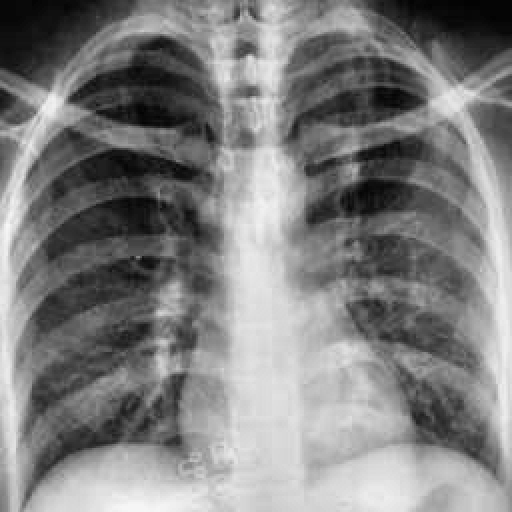
Finding: TUBERCULOSIS